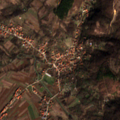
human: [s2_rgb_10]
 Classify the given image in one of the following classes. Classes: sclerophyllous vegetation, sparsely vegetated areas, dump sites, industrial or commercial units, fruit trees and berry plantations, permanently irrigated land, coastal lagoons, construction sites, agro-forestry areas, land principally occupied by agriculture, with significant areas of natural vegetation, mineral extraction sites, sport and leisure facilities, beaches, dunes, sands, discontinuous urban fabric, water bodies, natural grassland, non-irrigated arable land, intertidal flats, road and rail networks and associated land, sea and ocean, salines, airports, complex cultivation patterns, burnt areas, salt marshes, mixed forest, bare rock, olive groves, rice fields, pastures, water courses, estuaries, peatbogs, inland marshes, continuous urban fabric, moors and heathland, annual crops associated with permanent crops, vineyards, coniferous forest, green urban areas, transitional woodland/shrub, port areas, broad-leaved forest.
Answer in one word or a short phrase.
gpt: discontinuous urban fabric, complex cultivation patterns, land principally occupied by agriculture, with significant areas of natural vegetation, broad-leaved forest, transitional woodland/shrub